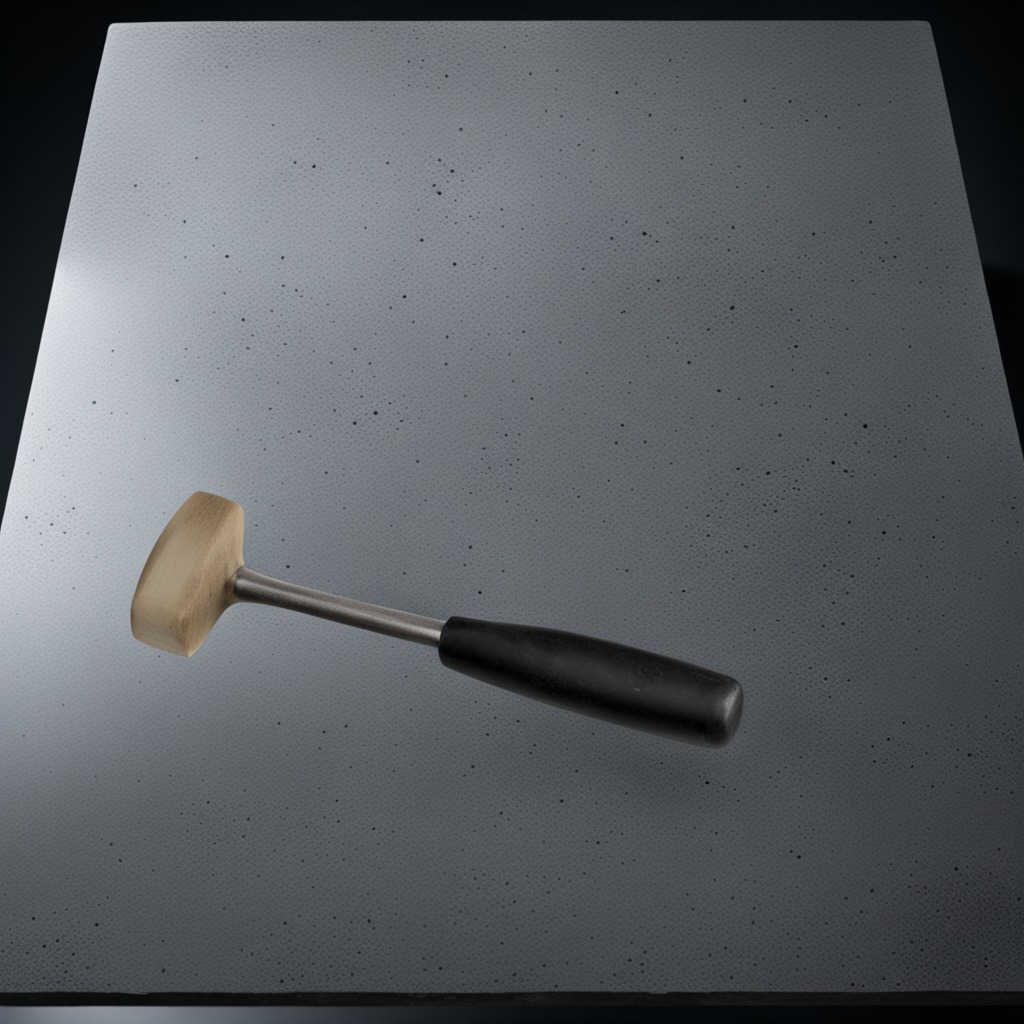
A hammer lies on a clean granite table inside a workshop at night.